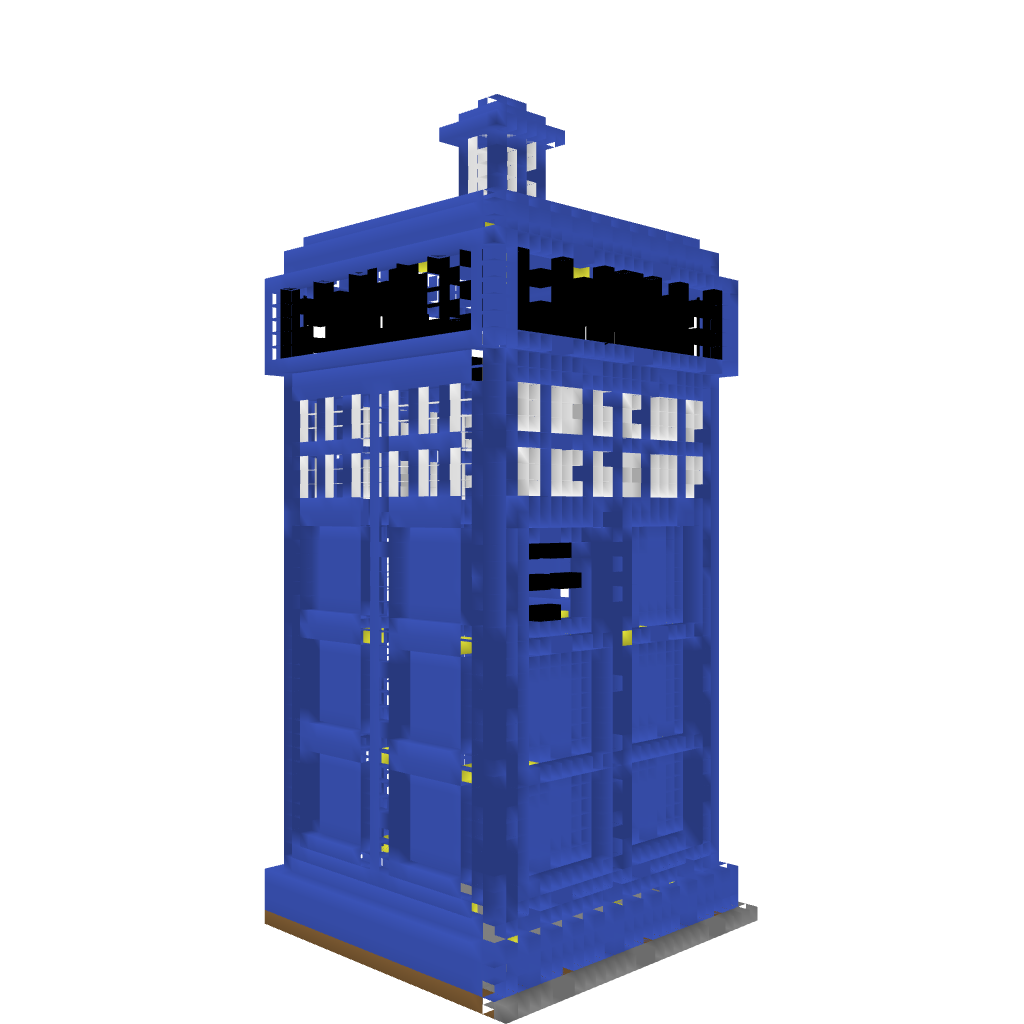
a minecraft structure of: TARDIS bad low quality